Question:
what's wrong? I think stack no.4 has to be changed [G P E].
Is there any way i can skip vertex G when i visit vertex P?
I think there is no way. Is it wrong?
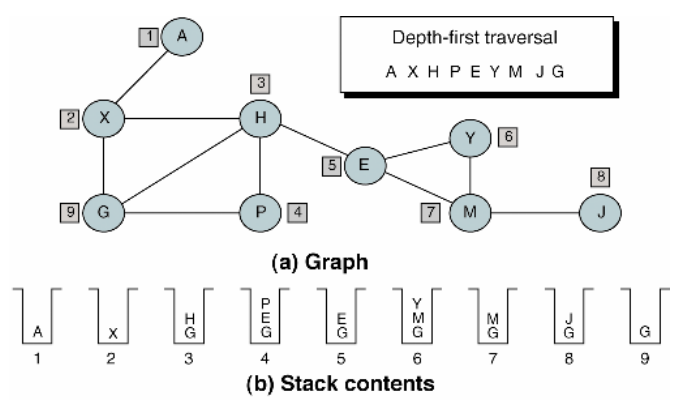
Answer: This is a variant of the standard DFS algorithm. In the standard algorithm, you would not put the unvisited neighbors of the current node all on the stack, but only the node itself, to then visit one neighbor. After having performed a DFS on that neighbor, you would backtrack and look at the other children. If there is still an unvisited one among them, it gets pushed on the stack.
But this alternative -- where all unvisited neighbors are put on the stack before deepening the traveral -- will work fine as well.
When you put a node on the stack, you should also mark it as , a mark that will never be removed again during the graph traversal, even if the node is popped from the stack later. That way you can ensure that a node will never be put on the stack more than once during the whole traversal.
When arriving at node P, all the neighbors of P (i.e. G and H) have already been stacked before (H has been pulled from it, and G is still on it). As there are no other neighbors of P, this DFS algorithm pulls the next node from the stack (i.e. E) to continue the traversal.
Here is a JavaScript implementation:
'''
class Node {
constructor(name) {
this.name = name;
this.neighbors = [];
}
link(node) { // link nodes in both directions
this.neighbors.push(node);
node.neighbors.push(this);
}
toString() { // The string representation of the node is its name
return this.name;
}
dfs() { // Main algorithm
const stack = [this], // Start with this node on the stack
stacked = new Set(stack); // ...and mark it as stacked
while (stack.length > 0) { // While the stack is not empty...
console.log('stack: ' + stack);
const node = stack.pop(); // Pull next node from the top of the stack
for (const neighbor of node.neighbors) {
// Only push neighbors on the stack
// that were never stacked before:
if (!stacked.has(neighbor)) {
stack.push(neighbor); // Push on the stack,
stacked.add(neighbor); // ... and mark as stacked
}
}
}
}
}
// Define nodes:
const a = new Node('A'),
e = new Node('E'),
g = new Node('G'),
h = new Node('H'),
j = new Node('J'),
m = new Node('M'),
p = new Node('P'),
x = new Node('X'),
y = new Node('Y');
// Define the links between the nodes
a.link(x);
x.link(g);
x.link(h);
g.link(h);
g.link(p);
h.link(e);
h.link(p);
e.link(m);
e.link(y);
y.link(m);
m.link(j);
// Visit the nodes of the graph, starting at A
a.dfs();
'''
'''
.as-console-wrapper { max-height: 100% !important; top: 0; }
'''
Note that if a graph is a tree, then a DFS traversal down the tree can never encounter a node that was already visited before, so in that case no such marking is necessary. But your graph is an undirected cyclic graph, so this extra marking is needed.